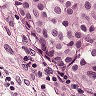
Metastatic tissue present: yes